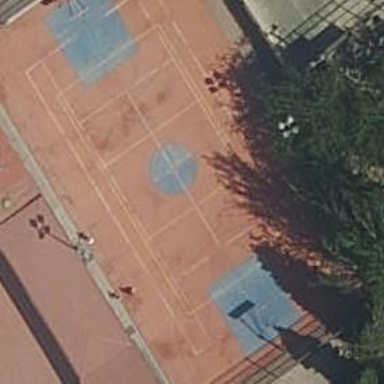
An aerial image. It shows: Basketball court on pitch.